Question: I've referred lot of things for payment processing system to android app. It proviedes <URL> as best to do. But, i've little confusion in there for below image -
What's the difference between these two - & . And, which one will i choose to do the payment processing for android app. Anyone please, explain with brief explanation please. Thanks in Advance.

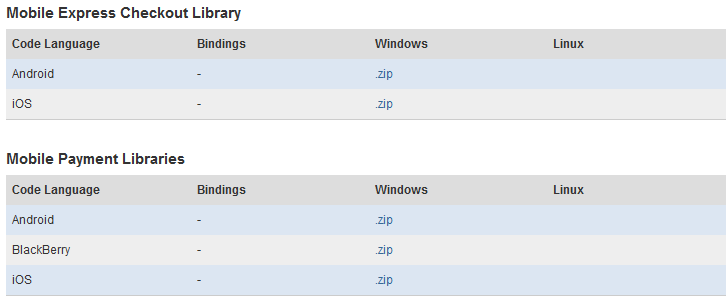
Answer: I hope this will help you :
> Mobile Payment Libraries (MPL): Add in-app payments by just adding a
Pay with PayPal button to your iOS or Android app. PayPal's library
will display an in-app UI to ask the buyer to log in and complete the
payment. It's the quickest way to add payments into your app, and you
can do it without having back-end services running.Mobile Express Checkout Library (MECL): If you want the PayPal
checkout flow to be in a browser or webview, you can use our Mobile
Express Checkout Library. This is useful if you already have a express
checkout integration completed for your website or if app store
policies require you to complete your checkout flow in a browser. This
library will help you integrate the mobile web flow into your app.
I got this information from <URL>.